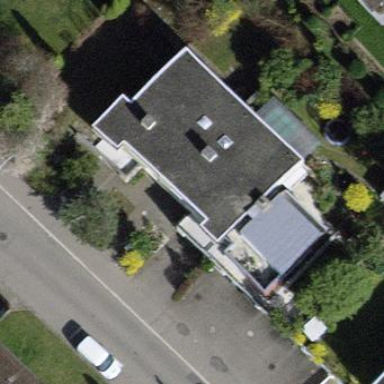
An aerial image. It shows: Terrace building.